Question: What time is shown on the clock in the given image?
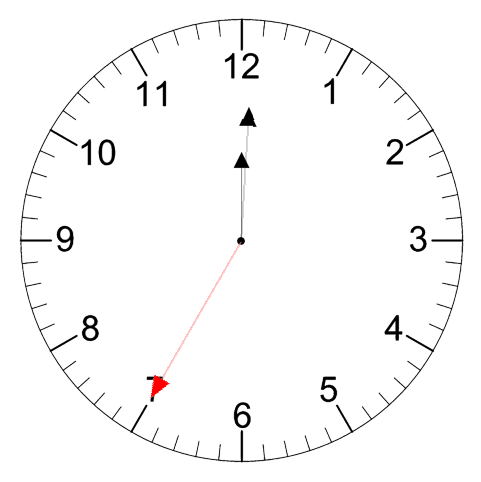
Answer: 12:00:35